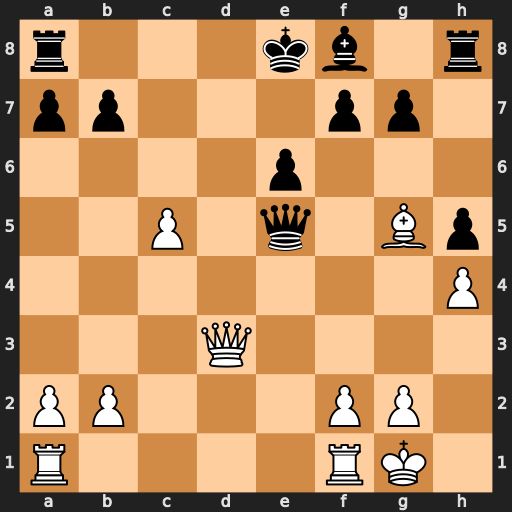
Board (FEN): r3kb1r/pp3pp1/4p3/2P1q1Bp/7P/3Q4/PP3PP1/R4RK1
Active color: w
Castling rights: kq
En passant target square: -
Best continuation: Qb5#